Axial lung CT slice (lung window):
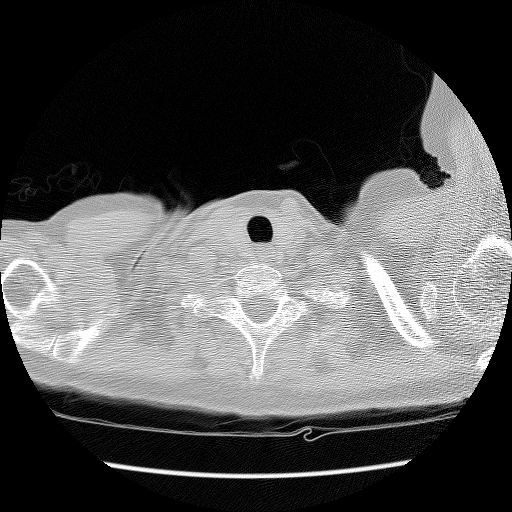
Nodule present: no